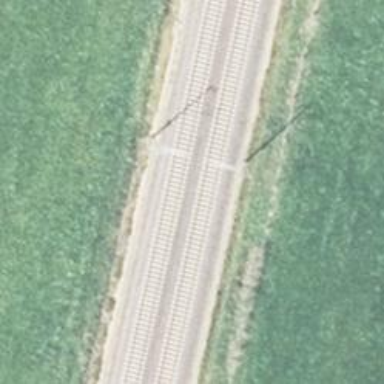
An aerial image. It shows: Railway milestone with catenary mast.